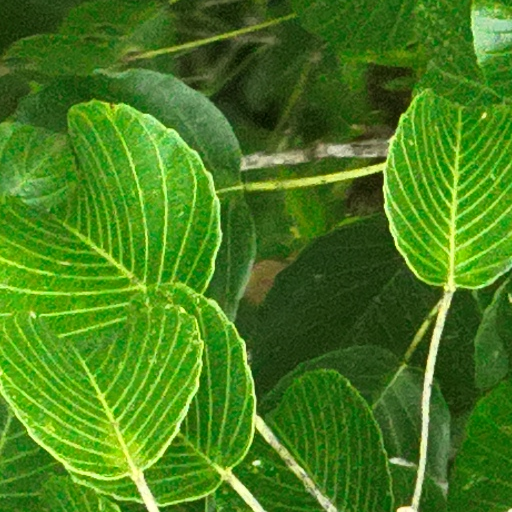
Species: Hura crepitans
GBIF accepted scientific name: Hura crepitans
Crown area (m\u00b2): 126.888